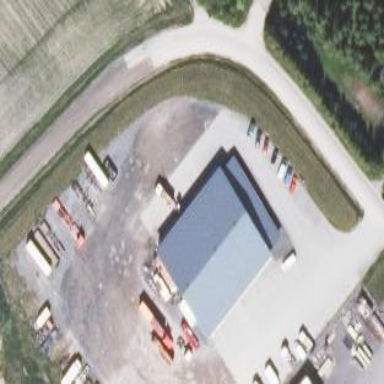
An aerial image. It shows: Industrial building.